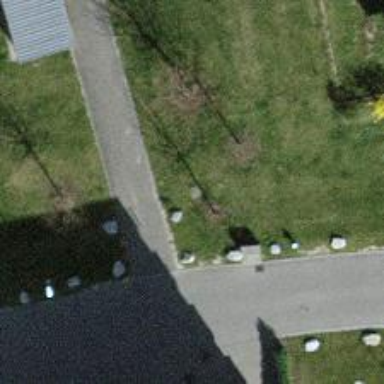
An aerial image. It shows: Residential road with asphalt surface and no sidewalk.